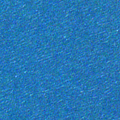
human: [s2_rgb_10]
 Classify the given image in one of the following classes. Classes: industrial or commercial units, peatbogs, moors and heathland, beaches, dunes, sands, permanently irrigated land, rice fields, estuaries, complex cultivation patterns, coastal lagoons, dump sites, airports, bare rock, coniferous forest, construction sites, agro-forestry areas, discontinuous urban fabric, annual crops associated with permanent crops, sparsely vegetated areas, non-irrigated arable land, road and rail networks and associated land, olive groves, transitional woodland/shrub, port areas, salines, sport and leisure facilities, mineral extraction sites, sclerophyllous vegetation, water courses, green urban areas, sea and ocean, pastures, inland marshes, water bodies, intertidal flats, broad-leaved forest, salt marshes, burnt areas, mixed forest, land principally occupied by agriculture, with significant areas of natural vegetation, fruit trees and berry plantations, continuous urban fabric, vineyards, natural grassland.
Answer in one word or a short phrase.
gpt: sea and ocean